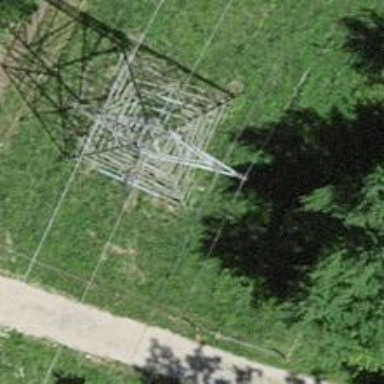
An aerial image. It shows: Three cables of power line.